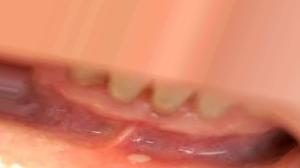
Condition: Mouth Ulcer